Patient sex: M
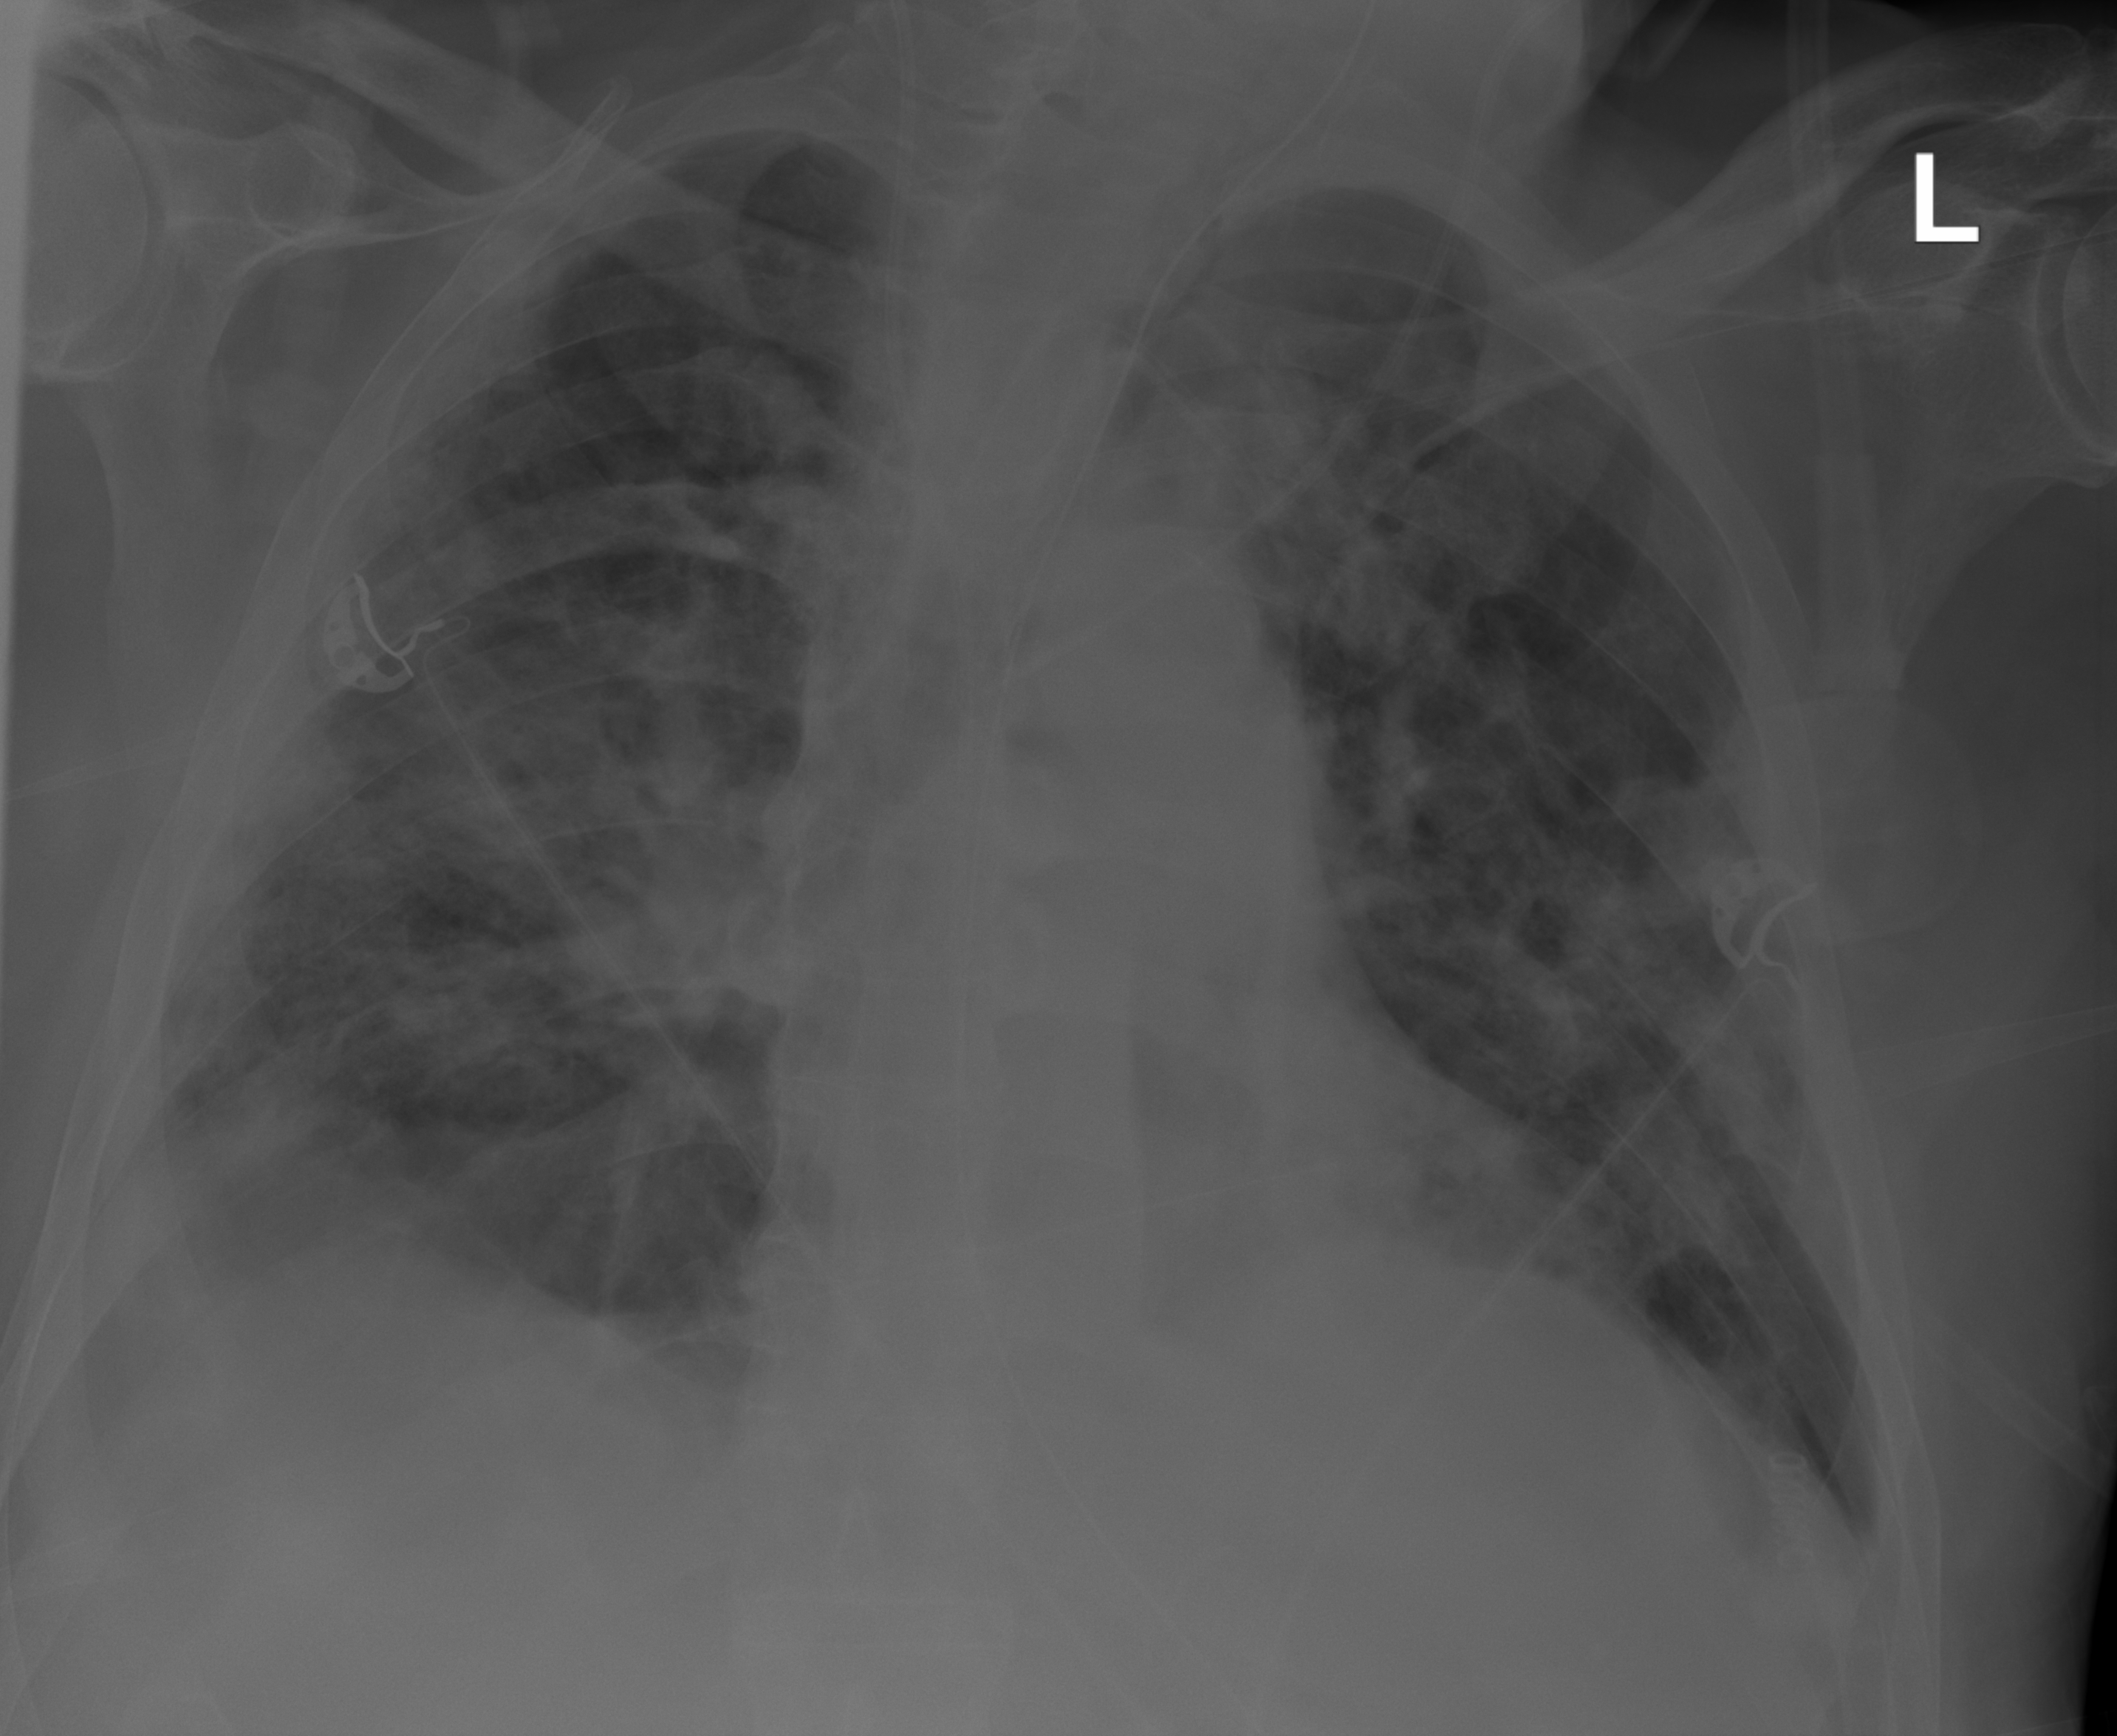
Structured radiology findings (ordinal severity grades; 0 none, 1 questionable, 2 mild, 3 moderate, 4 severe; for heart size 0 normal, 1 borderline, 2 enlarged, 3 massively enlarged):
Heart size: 1
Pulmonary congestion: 2
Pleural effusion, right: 2
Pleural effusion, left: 0
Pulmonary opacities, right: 3
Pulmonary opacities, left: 3
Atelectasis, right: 2
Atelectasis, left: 2